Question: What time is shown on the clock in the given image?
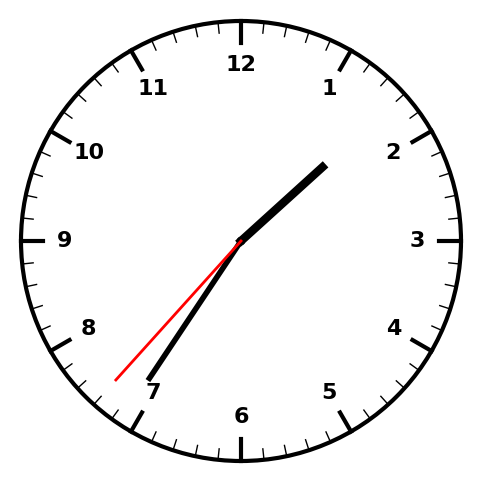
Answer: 01:35:37